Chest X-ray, PA view. Patient: 37 years old, sex M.
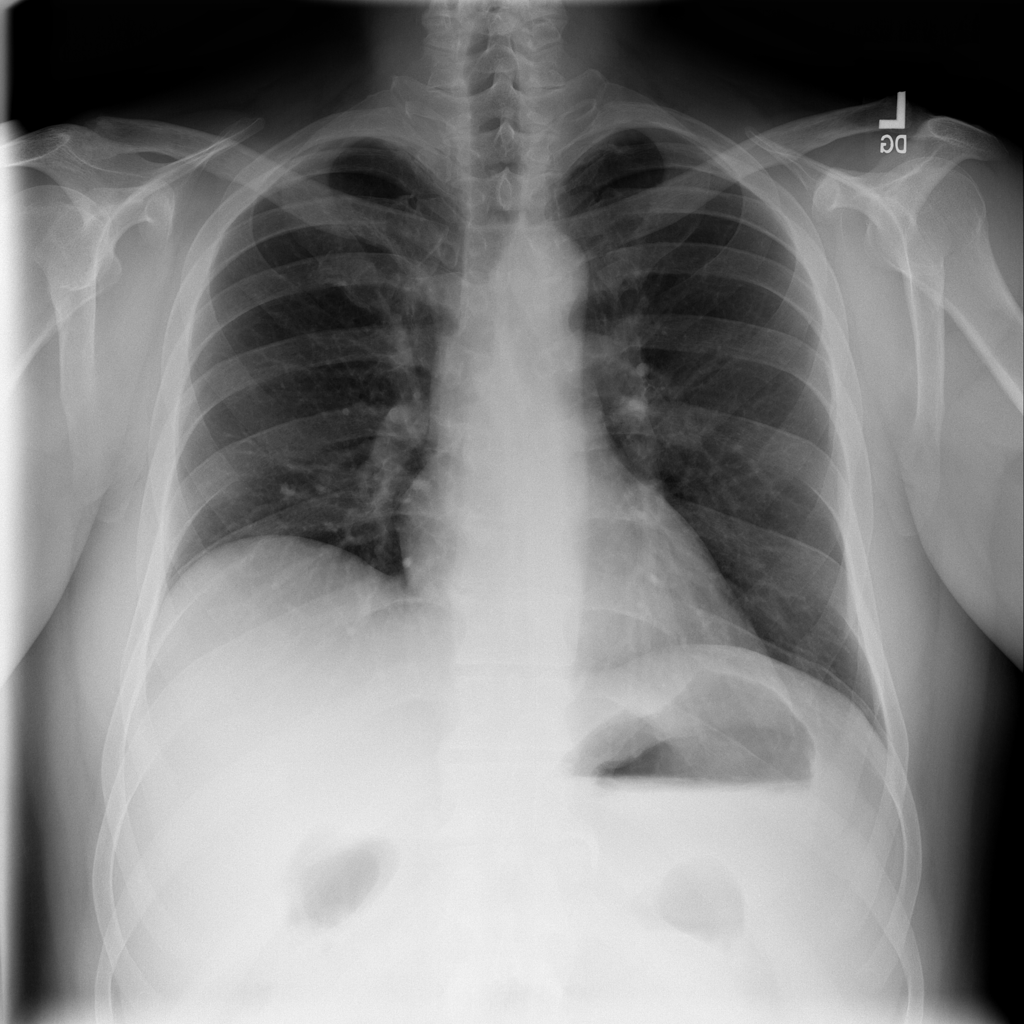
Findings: No Finding